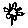
Label: flower